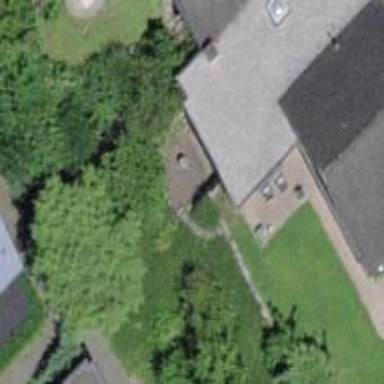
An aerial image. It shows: Semi-detached house.